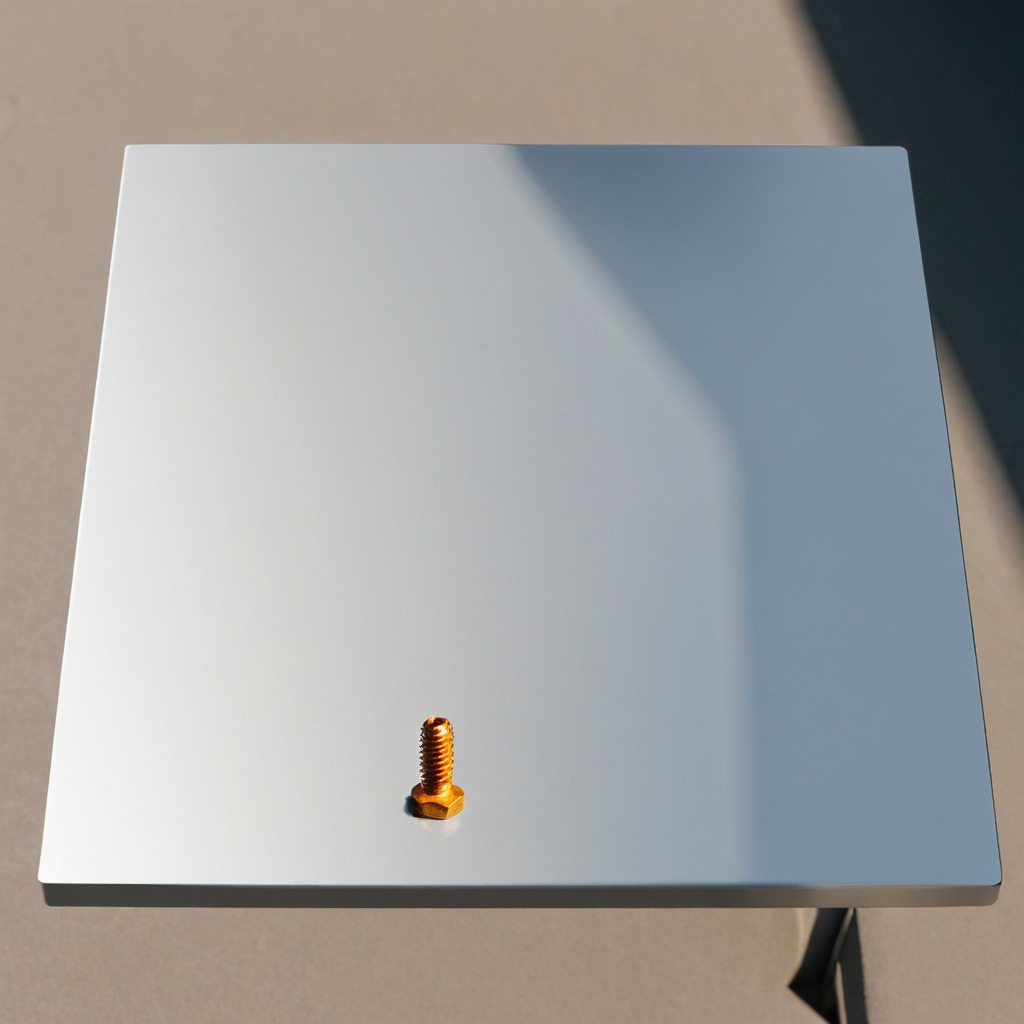
A metal screw is lying on the table.